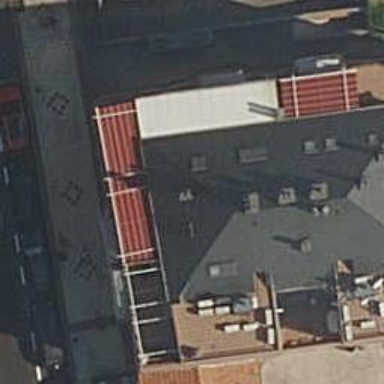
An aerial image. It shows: Restaurant.